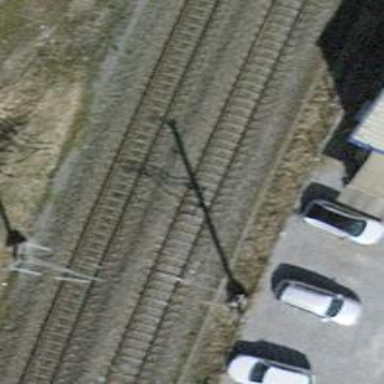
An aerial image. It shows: Single railway track with electrification through contact line.